Field crop: maize
Growth stage: 2
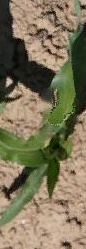
Species: maize